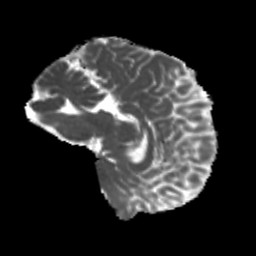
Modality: MD
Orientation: sagittal
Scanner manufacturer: siemens
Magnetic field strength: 3 T
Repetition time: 4 s
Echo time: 0.0594 s